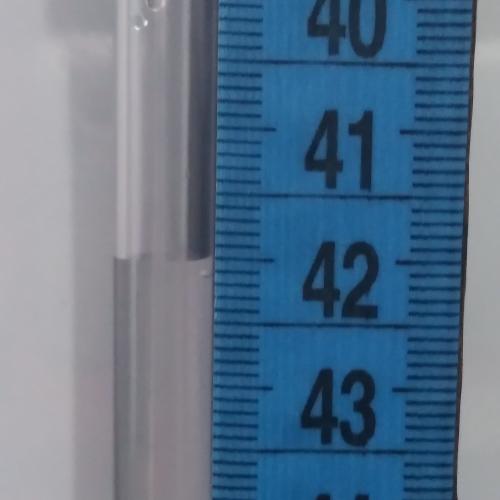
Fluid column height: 42.0 cm